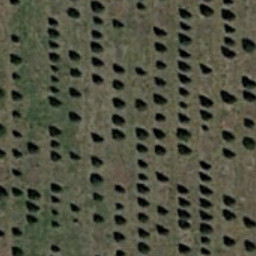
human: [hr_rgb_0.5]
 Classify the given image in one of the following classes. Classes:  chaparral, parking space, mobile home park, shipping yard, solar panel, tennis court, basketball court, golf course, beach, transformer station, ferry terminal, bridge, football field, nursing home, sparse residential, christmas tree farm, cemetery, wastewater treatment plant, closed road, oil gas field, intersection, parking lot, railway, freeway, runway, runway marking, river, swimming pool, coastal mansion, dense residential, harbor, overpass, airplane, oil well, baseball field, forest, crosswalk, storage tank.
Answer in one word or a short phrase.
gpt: christmas tree farm